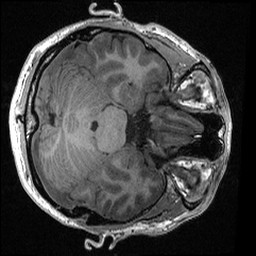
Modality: T1w
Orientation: axial
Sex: male
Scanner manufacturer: ge
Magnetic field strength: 3 T
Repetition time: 0.0064 s
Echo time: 0.00281 s